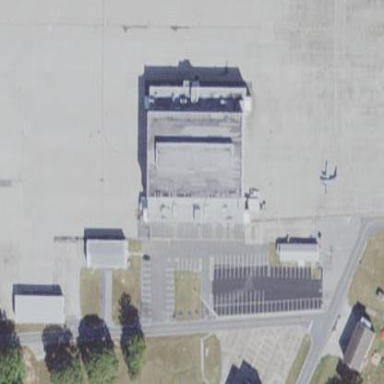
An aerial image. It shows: Hangar building.